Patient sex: M
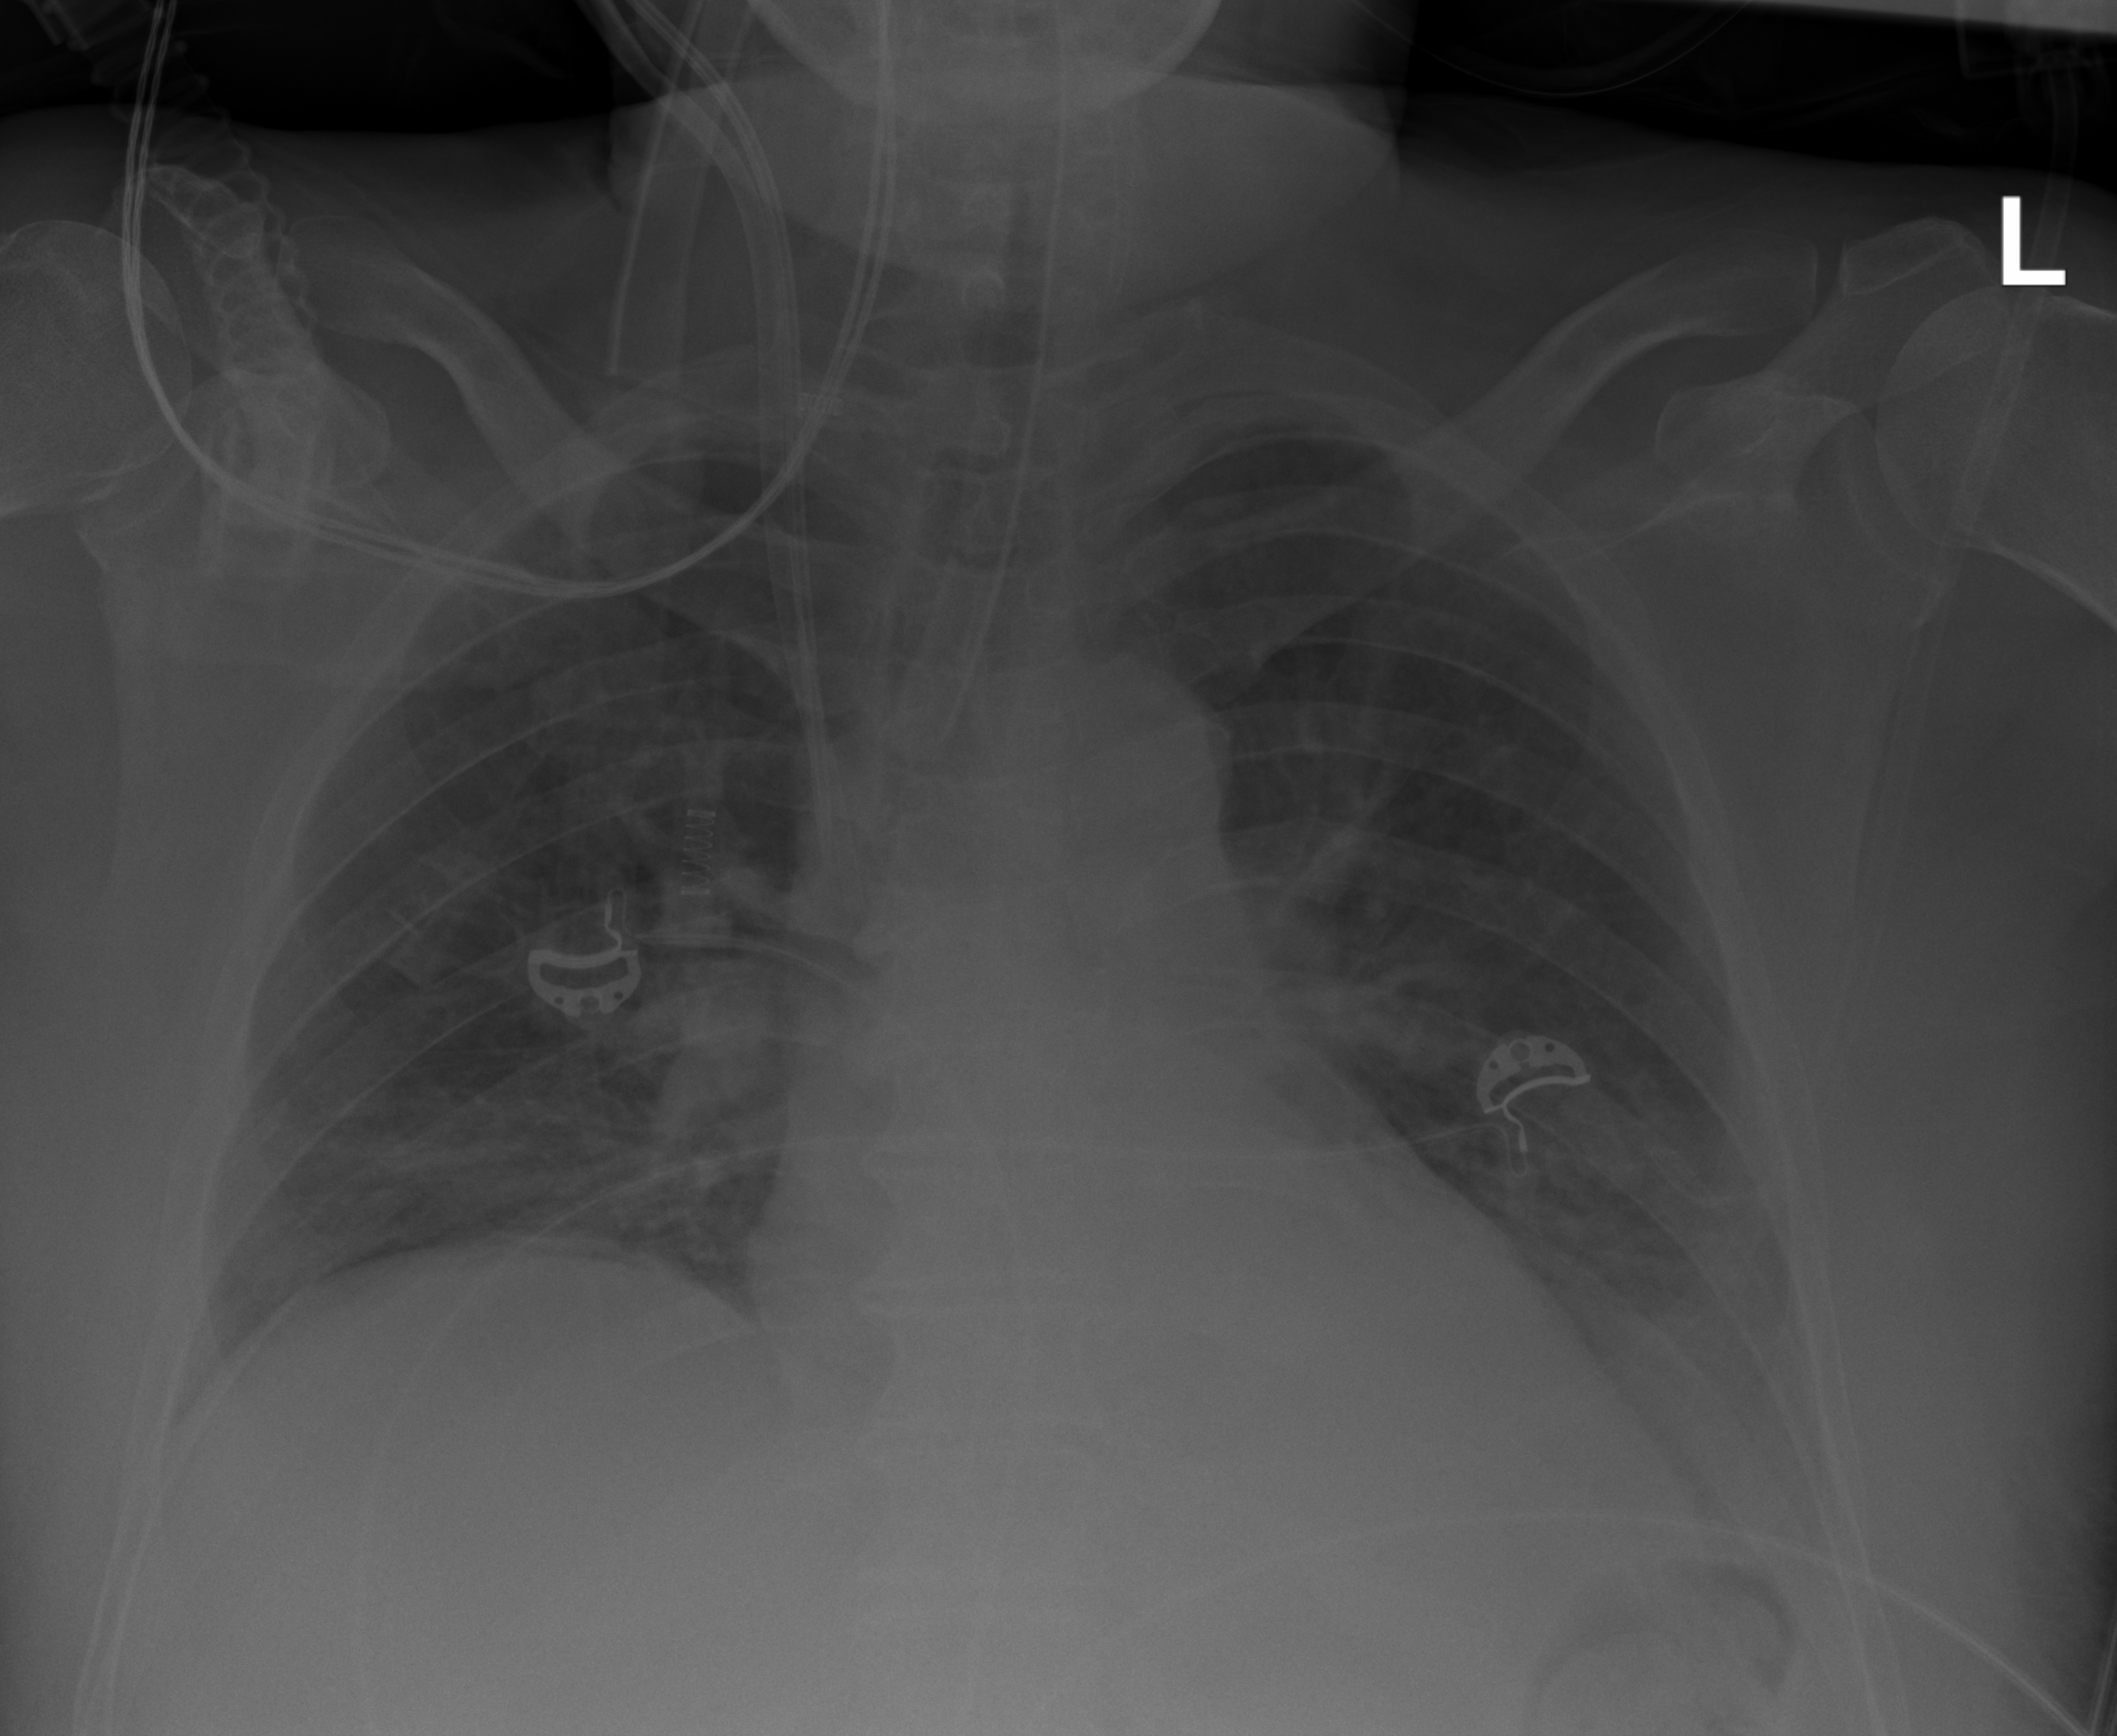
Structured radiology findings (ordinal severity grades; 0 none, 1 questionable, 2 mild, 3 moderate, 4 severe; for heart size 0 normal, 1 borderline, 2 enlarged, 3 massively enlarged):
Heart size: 1
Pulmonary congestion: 2
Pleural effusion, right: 0
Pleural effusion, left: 2
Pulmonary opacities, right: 2
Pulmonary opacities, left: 2
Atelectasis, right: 2
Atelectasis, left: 2